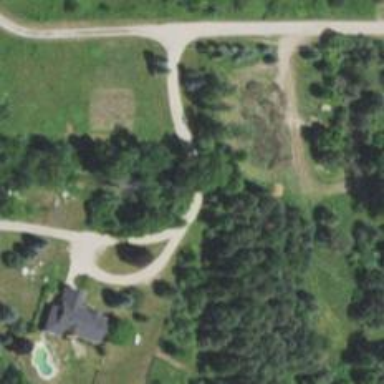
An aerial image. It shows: Driveway leading to service road.